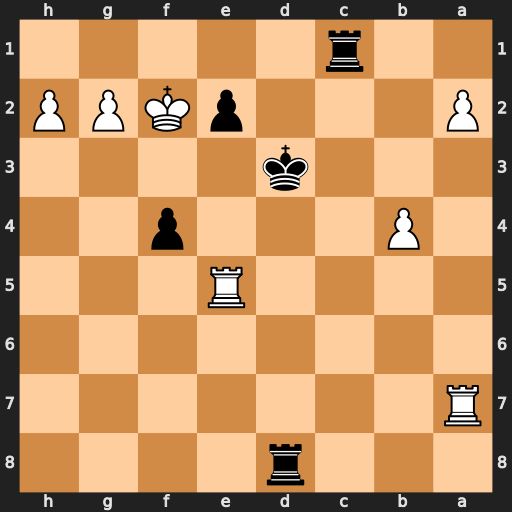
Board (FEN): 3r4/R7/8/4R3/1P3p2/3k4/P3pKPP/2r5
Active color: b
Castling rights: -
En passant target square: -
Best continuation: Rf1#